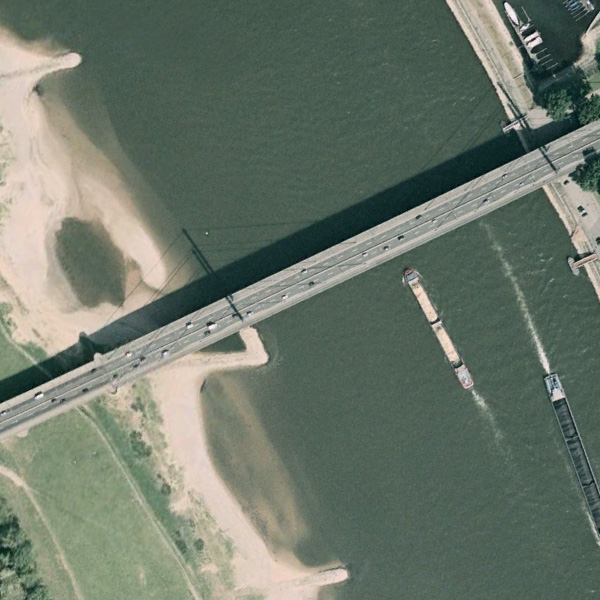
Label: Bridge